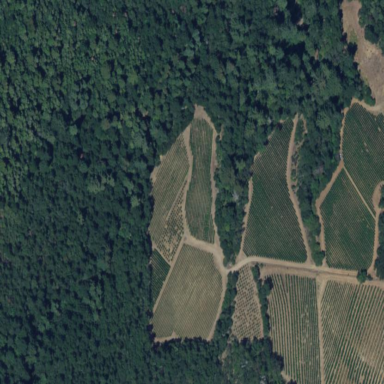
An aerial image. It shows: Vineyard with wine grapes as the main crop.